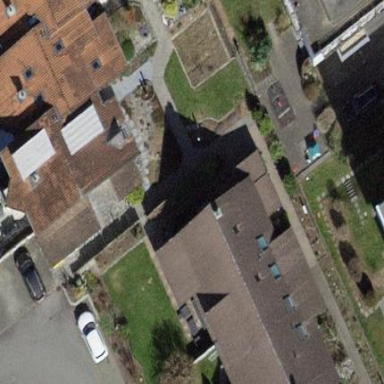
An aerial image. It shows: Building with tile roof.